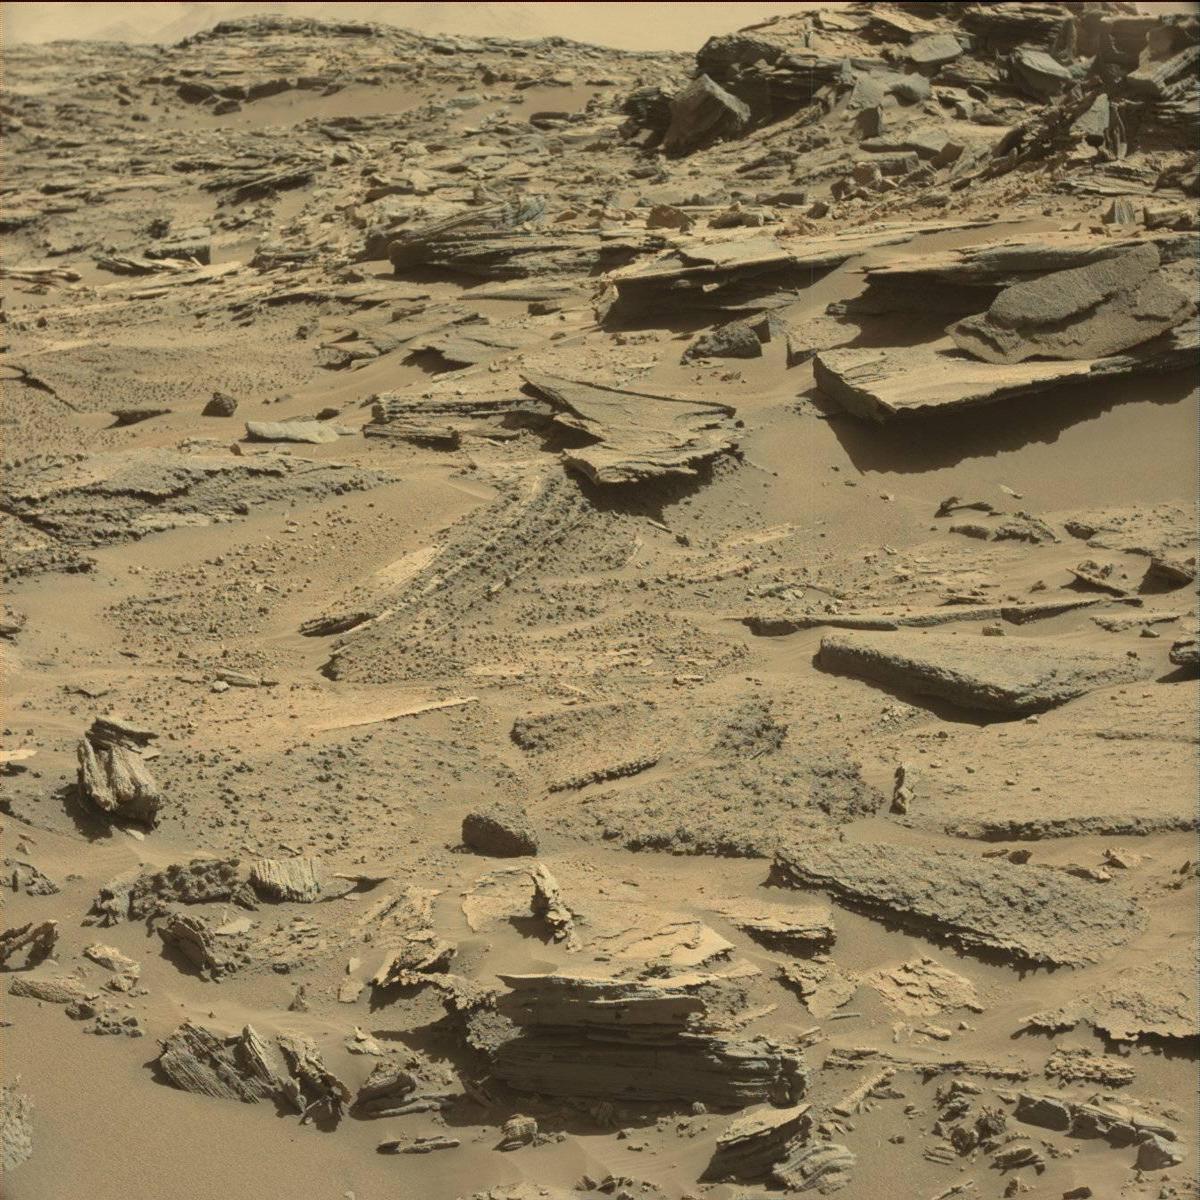
Terrain classes present: Bedrock, Ridge, Sand / Soil